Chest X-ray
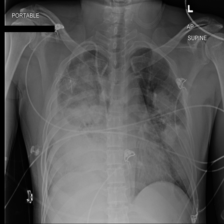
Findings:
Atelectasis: negative
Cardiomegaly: negative
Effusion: negative
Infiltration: negative
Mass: positive
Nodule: negative
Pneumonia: negative
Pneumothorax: negative
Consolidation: negative
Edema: negative
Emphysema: negative
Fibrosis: negative
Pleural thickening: negative
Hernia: negative